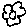
Label: flower